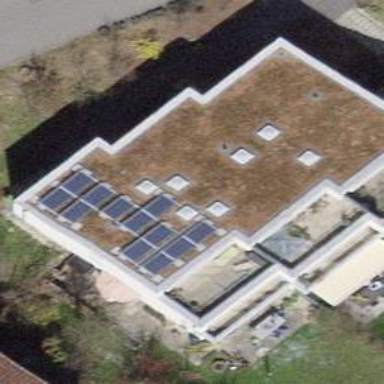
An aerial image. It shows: Solar power generator utilizing photovoltaic technology with solar photovoltaic panels.